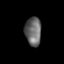
Tissue: lung
Cell type: Epithelial cells
Senescence score: 0.2347
Nuclear area (px): 455
Mean DAPI intensity: 104.229